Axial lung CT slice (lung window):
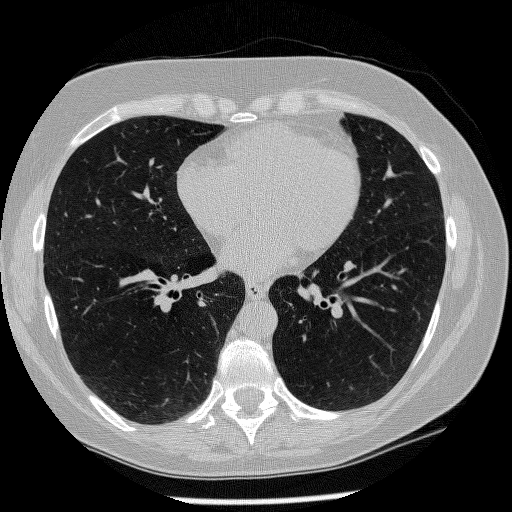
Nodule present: no